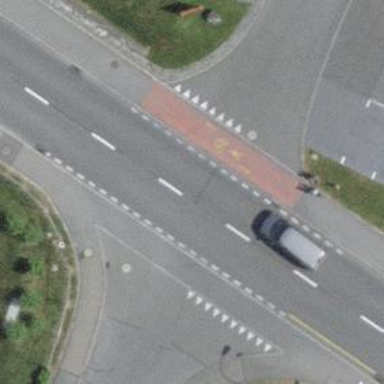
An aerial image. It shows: Marked crossing with surface markings on the road.